Question: I have a view matrix:
'''
float left = -(float)viewPortWidth / 240, right = (float)viewPortWidth / 240, down = -(float)viewPortHeight / 240, up = (float)viewPortHeight / 240;
viewMatrix = glm::ortho(left, right, down, up, -1.0f, 1.0f);
'''
I am dividing by 240 to be able to show 16:9 units when it is full screen. Here is how it looks like:

I have a class 'Camera2D' and I want to give it a size capability like Unity or at least achieve something similar. Before, I was using the transformation matrix of the game object attached to the camera and multiplying it by 'viewMatrix', but that leads to many unwanted effects if I make game object a child of the camera. I tried adding the number of extra vertical and horizontal unites I want to 'left, right, down, up' but it leads to stretching effects.
I want to be able to have a zoom feature where 1 would add one vertical or horizontal unit. How can I do this?
Update 1:
I tried this:
'''
float left = -(float)(viewPortWidth + 240) / 240, right = (float)(viewPortWidth + 240) / 240, down = -(float)(viewPortHeight + 240) / 240, up = (float)(viewPortHeight + 240) / 240;
viewMatrix = glm::ortho(left, right, down, up, -1.0f, 1.0f);
'''
But it still leads to stretching effects.
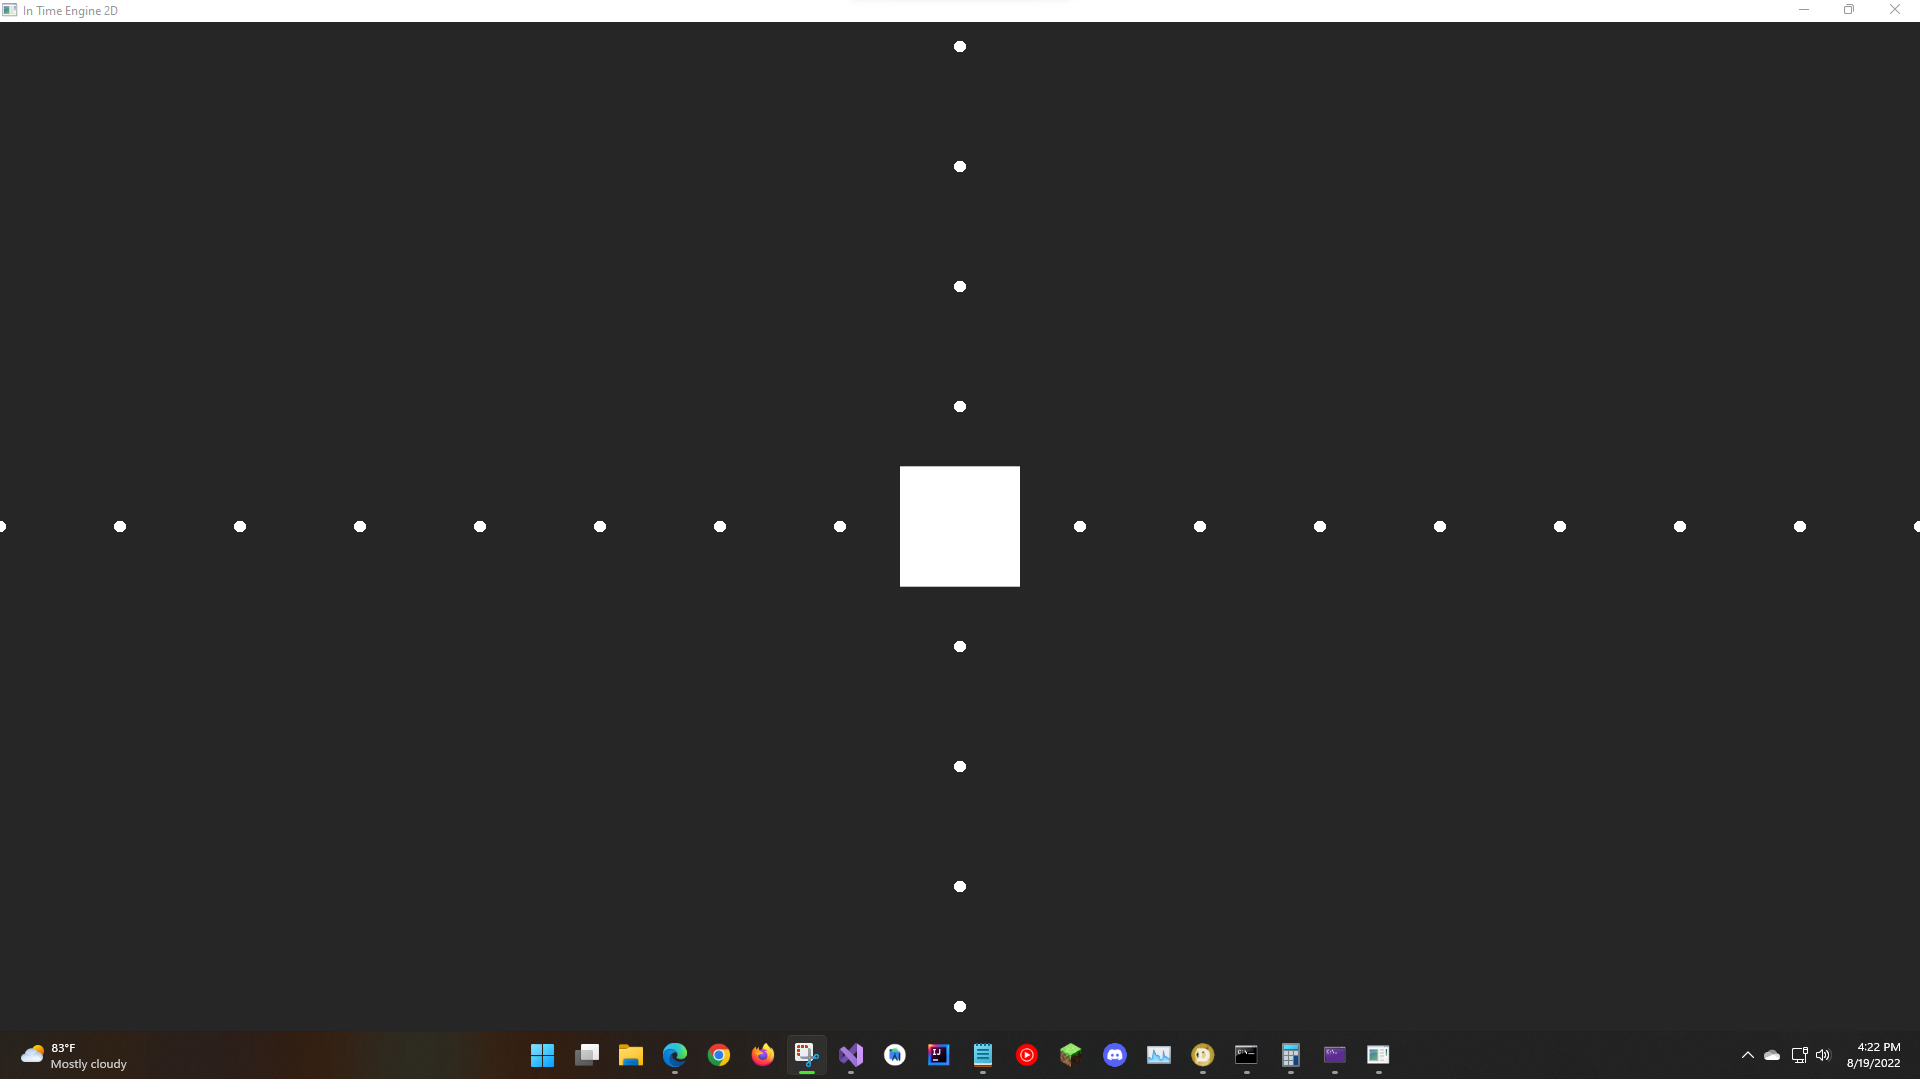
Answer: Try dividing all the parameters.
'''
float zoom = 16.0f / 14.0f; // 114% zoom in
float left = -(float)viewPortWidth / 240, right = (float)viewPortWidth / 240, down = -(float)viewPortHeight / 240, up = (float)viewPortHeight / 240;
viewMatrix = glm::ortho(left / zoom, right / zoom, down / zoom, up / zoom, -1.0f, 1.0f);
'''
### Another approach
Or otherwise, if you'd like to control zoom level by specifying the number of units to be shown directly, try:
'''
float n = 14.0f * unit_size; // Align 14 units horizontally in the screen.
const float aspectRatio = (float)viewPortWidth / viewPortHeight;
float left = -n * 0.5f, right = n * 0.5f, down = -n * 0.5f / aspectRatio, up = n * 0.5f / aspectRatio;
viewMatrix = glm::ortho(left, right, down, up, -1.0f, 1.0f);
'''